This grayscale texture is a bearing vibration snapshot reshaped row-by-row into a square image. Diagnose the bearing from this image, choosing from: normal, inner_race, outer_race, ball.
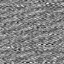
Answer: normal